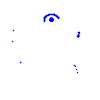
Particle: pion